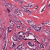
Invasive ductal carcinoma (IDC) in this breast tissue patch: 1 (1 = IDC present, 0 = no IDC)